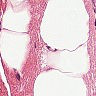
Metastatic tissue present: no